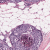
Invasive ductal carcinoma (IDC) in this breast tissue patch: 0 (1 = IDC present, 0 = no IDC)